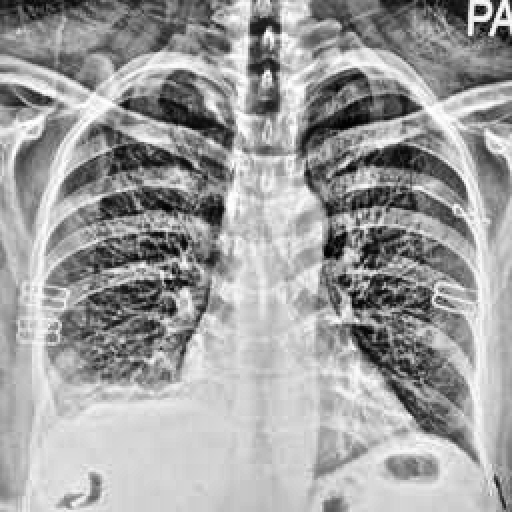
Finding: TUBERCULOSIS